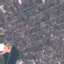
Land use / land cover: Residential